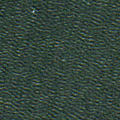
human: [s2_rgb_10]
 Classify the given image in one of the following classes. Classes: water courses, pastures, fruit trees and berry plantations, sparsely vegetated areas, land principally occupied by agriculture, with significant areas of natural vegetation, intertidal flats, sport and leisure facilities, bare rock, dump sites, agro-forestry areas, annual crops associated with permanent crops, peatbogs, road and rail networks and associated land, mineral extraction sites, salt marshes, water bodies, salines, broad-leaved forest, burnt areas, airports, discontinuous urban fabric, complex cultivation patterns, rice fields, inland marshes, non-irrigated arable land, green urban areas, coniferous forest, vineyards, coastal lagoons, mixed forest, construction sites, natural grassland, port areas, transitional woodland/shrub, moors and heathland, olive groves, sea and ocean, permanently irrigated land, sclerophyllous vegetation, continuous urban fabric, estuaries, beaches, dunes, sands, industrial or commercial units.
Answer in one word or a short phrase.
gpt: sea and ocean